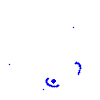
Particle: proton